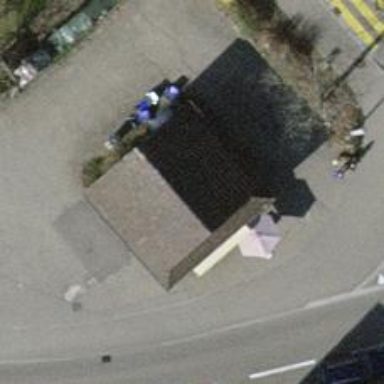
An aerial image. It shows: Farm shop.